Interaction volume radius: 5 \u00c5
Interaction volume height: 25 \u00c5
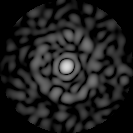
Disorder parameter: 0.8461